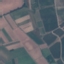
Label: PermanentCrop